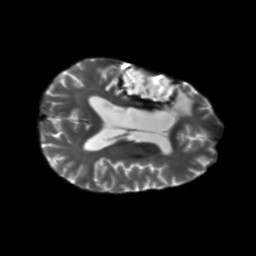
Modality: T2w
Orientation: axial
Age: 61
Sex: male
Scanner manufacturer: siemens
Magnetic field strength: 3 T
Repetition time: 5.25 s
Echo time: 0.08 s